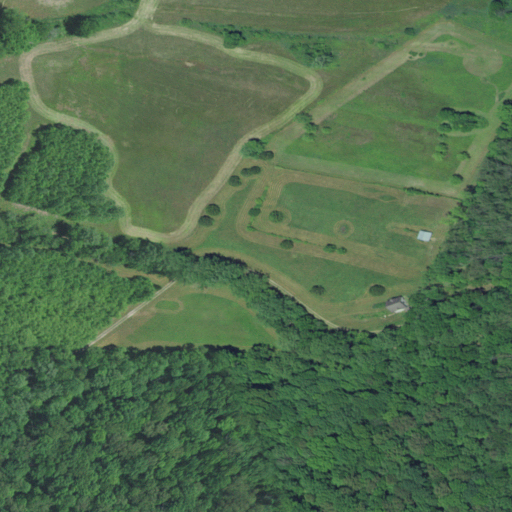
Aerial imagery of valley in Indiana named Mobley Hollow containing deciduous forest, cultivated crops, pasture, mixed forest, and open development